В стакан с водой опустили нагреватель и сняли зависимость температуры воды от времени (см. таблицу).
На сколько градусов остынет вода за $1$ мин, если нагреватель отключить от сети при температуре $t_1=50^\circ С$?
Закипит ли вода, если нагреватель не выключать достаточно долго? Мощность нагревателя считать неизменной.
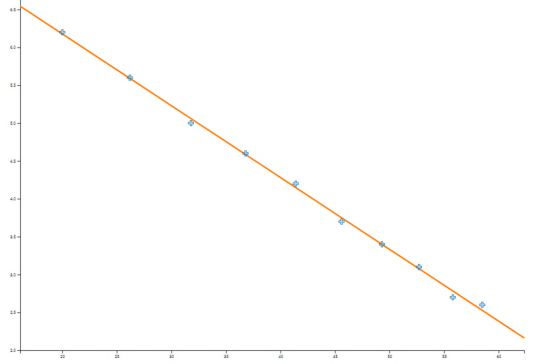
На сколько градусов остынет вода за $1$ мин, если нагреватель отключить от сети при температуре $t_1=50^\circ С$?
Решение: Мы считаем, что скорость отдачи тепла в окружающую среду пропорциональна резкости температур в ней. Поэтому: $$P_{отд}=-\alpha\left(T-T_0\right)$$Запишем уравнение теплового баланса в дифференциальной форме:$$C d T=\left(P_{отд}+P_{нагр}\right) d t$$$C$ — теплоемкость системы,$d T$ — изменение температуры,$ d t$ — малый промежуток времени.Или $$C \cdot \frac{d T}{d t}=P_{отд}+P_{нагр}=-\alpha\left(T-T_0\right)+P_{нагр}=\\=-\alpha T+\left(P_{нагр}+\alpha T_0\right) .$$Составим по графику таблицу $\frac{\Delta T}{\Delta t}$, где $\Delta t=1~мин$. $T,^\circ {\mathrm C}$2026.231.836.841.445.649.352.755.858.5$\frac{\Delta T}{\Delta t}, \frac{{ }^{\circ} \mathrm{C}}{мин}$6.25.65.04.64.23.73.43.12.72.6 Нанесем точки на график.Проводим прямую и получаем: $\frac{\Delta T}{\Delta t}=A T+B$, где $A=-0.0948 ~мин^{-1}$, $B=8.076\frac{^{\circ} \mathrm{C}}{мин} $$T_0=20^{\circ} \mathrm{C}$, потому что такая температура указана при $t=0~мин$$$\frac{\Delta T}{\Delta t} \approx \frac{1}{C}\left(-\alpha T+\left(P_{нагр}+\alpha T_0\right)\right) \\\alpha=\left[\begin{array}{ll}0.0948 & \frac{1}{мин}\end{array}\right] C \\P_{нагр}+\alpha T_0=\left[\begin{array}{lll}8.076 & \frac{^\circ \mathrm{C}}{мин}\end{array}\right] \mathrm{C}.$$Ответим на вопросы задачи.$1)$ Скорость остывания при $t_1=50~^\circ \mathrm{C}$ равна $-\alpha(t_1-T_0).$ Время $1~мин $ считаем малым, так что скорость остывания $\approx$ постоянна.$$C\Delta T_{t_1}=-\alpha\left(t_1-T_0\right) \cdot 1~мин=\\=-\left(t_1-T_0\right) \cdot 1~мин\left[0.0948 \frac{1}{мин}\right] \cdot C \\\Delta T_{t_1}=-\left(t_1-T_0\right) \cdot 0.0948 \approx-2.8^{\circ} \mathrm{C} .$$ | $T,^\circ {\mathrm C}$ | 20 | 26.2 | 31.8 | 36.8 | 41.4 | 45.6 | 49.3 | 52.7 | 55.8 | 58.5 | | --- | --- | --- | --- | --- | --- | --- | --- | --- | --- | --- | | $\frac{\Delta T}{\Delta t}, \frac{{ }^{\circ} \mathrm{C}}{мин}$ | 6.2 | 5.6 | 5.0 | 4.6 | 4.2 | 3.7 | 3.4 | 3.1 | 2.7 | 2.6 |
Ответ: $\approx$ на $28^{\circ} \mathrm{C} $ остынет.

Закипит ли вода, если нагреватель не выключать достаточно долго? Мощность нагревателя считать неизменной.
Решение: Действительно, величина $\Delta T_{t_1}$ мала по сравнению с $(t_1-t_0)$ т.г. скорость остывания можно было считать постоянной. $2)$ $\frac{\Delta T}{\Delta t}$ образуется в ноль при $T_{max}=-\frac BA=85^{\circ} \mathrm{C} $.Это значит, что нагреть воду более $85^{\circ} \mathrm{C} $ не удастся $\Rightarrow $ она не закипит, а $T$ установится $\approx 85^{\circ} \mathrm{C} $
Ответ: Нет, не закипит.
Темы:
T, Обработка данных, Всероссийские, Теплота, Мощность